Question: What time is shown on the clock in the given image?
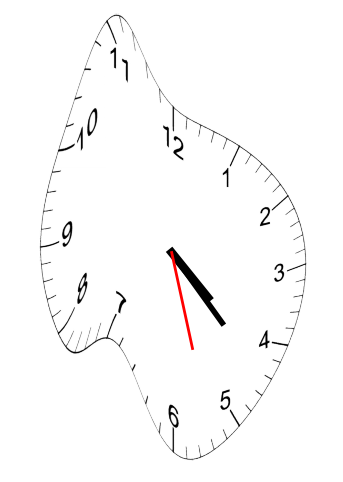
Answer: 04:22:27